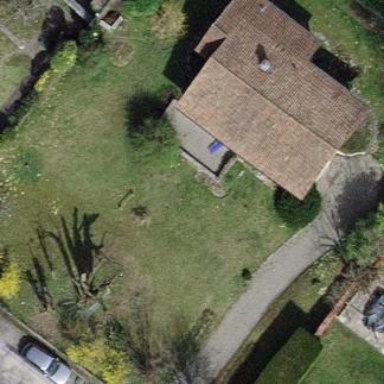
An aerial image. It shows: Garden surrounded by fence.